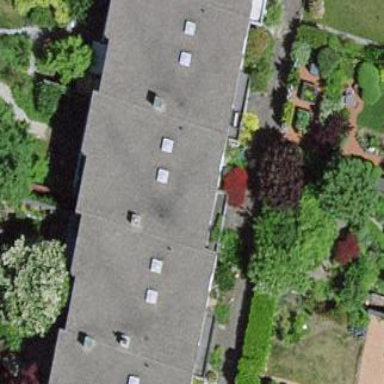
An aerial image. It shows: Terrace building.